Question: I have a GridView with three buttons under it. I am trying to figure out how to align them so the first button's left edge is aligned with the left edge of the GridView, the second button is centered under the GridView, and the third button's right edge is aligned with the right edge of the GridView. If the GridView's width expands, I am wanting the buttons to stay aligned with the GridView. Right now, the buttons are "clumped" together horizontally, aligned to the left.
Here is a rough sketch of what I'm wanting.

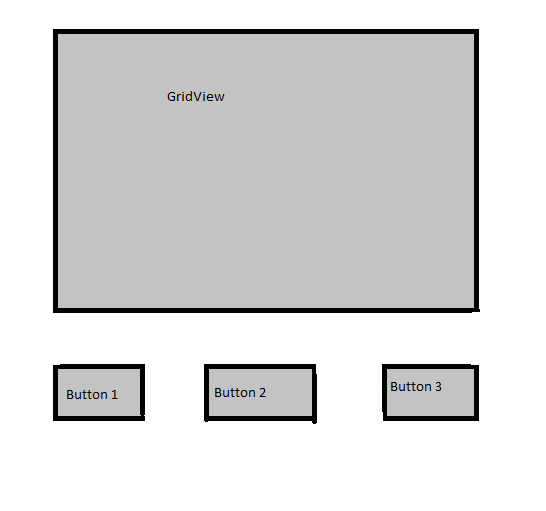
Answer: How about put the Gridview and Buttons in seperate rows of a Table?
Here is an example with inline styles:
'''
<table>
<tr>
<td colspan="3" style="width: 100%">
<asp:GridView ID="GridView1" ShowHeader="false">
...
</asp:GridView>
</td>
</tr>
<tr>
<td style="width: 33%; text-align: left">
<asp:Button ID="button1" runat="server" />
</td>
<td style="width: 33%; text-align: center">
<asp:Button ID="button2" runat="server" />
</td>
<td style="width: 33%; text-right">
<asp:Button ID="button3" runat="server" />
</td>
</tr>
</table>
'''